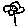
Label: flower